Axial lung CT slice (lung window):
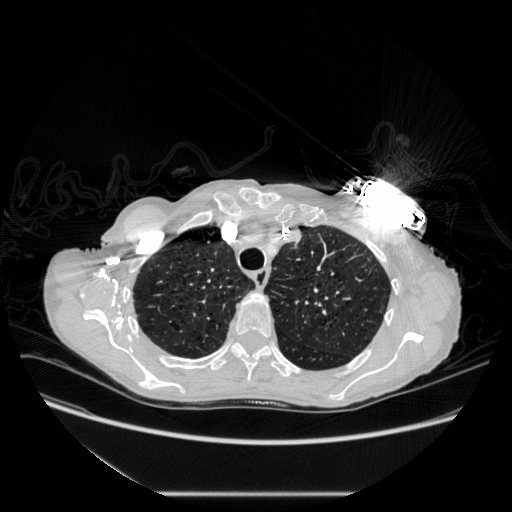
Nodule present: no